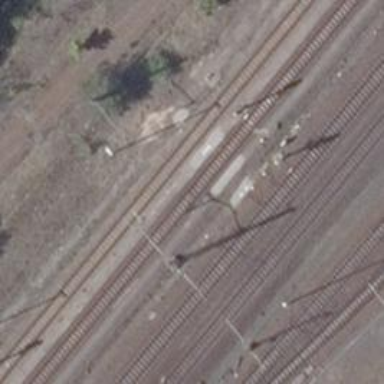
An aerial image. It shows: Railway signal.